Aerial crown-view tile of a tropical tree (Barro Colorado Island, Panama), acquired 20241216:
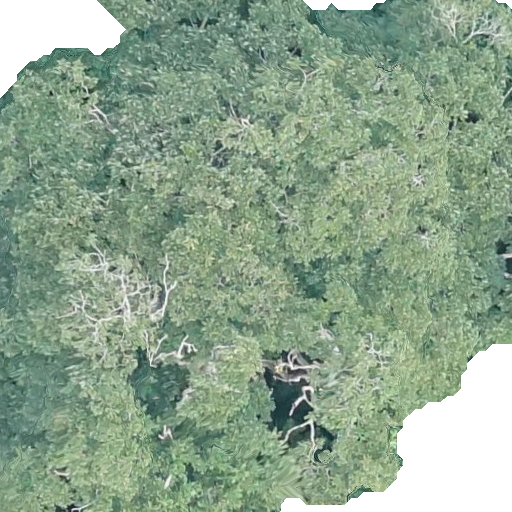
Species: Dipteryx oleifera
GBIF accepted scientific name: Dipteryx oleifera
Crown area: 463.695 m²